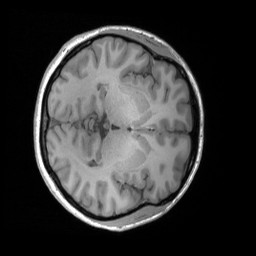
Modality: T1w
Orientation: axial
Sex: female
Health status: ill
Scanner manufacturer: siemens
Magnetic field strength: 3 T
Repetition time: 1.66 s
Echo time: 0.00254 s